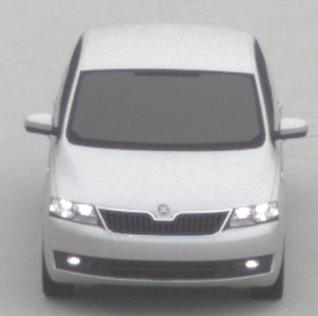
Make: Skoda
Model: Rapid
Detailed model: Rapid 1.2 Active Limousine
Model produced from: 2012/10
Model produced until: 2015/04
Doors: 5
Color: white
Road condition: dry road
Daytime: morning or afternoon
Contrast: low contrast